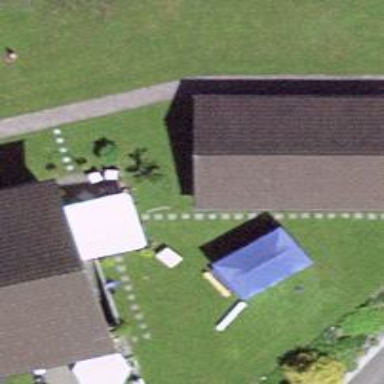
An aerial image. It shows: Garage with gabled roof.